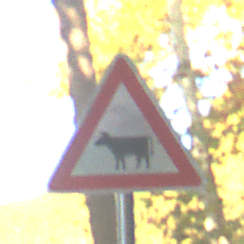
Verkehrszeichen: ViehtriebRechts
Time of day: Midday
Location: Outdoor (Urban)
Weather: Clear
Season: NotSpecified
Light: Natural